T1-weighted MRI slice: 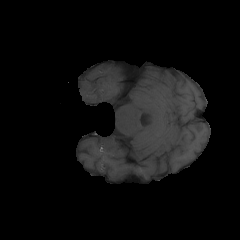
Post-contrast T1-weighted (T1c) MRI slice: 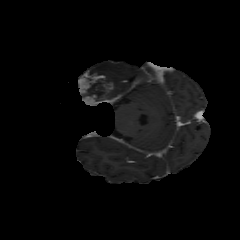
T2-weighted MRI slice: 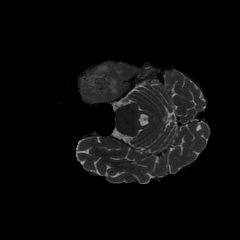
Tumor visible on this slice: yes